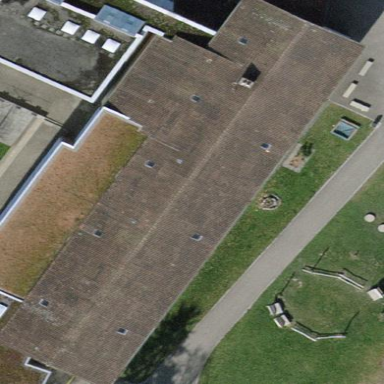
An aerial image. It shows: School building with school amenities.